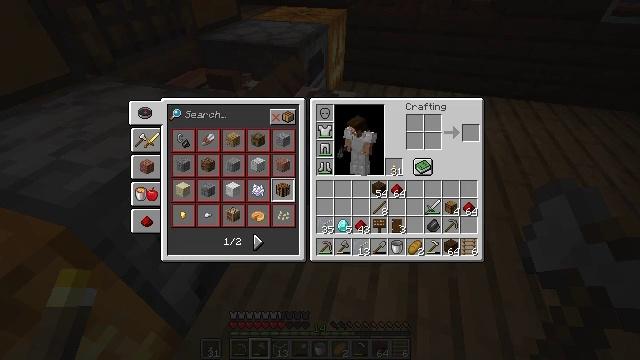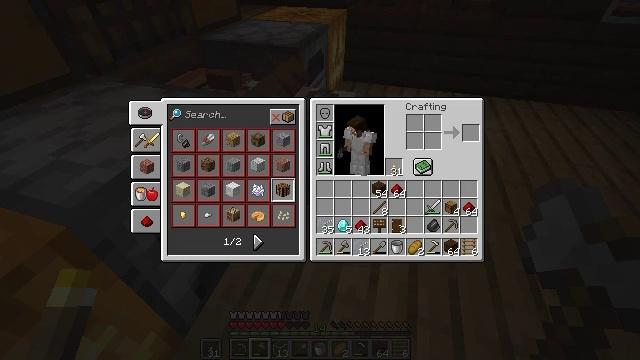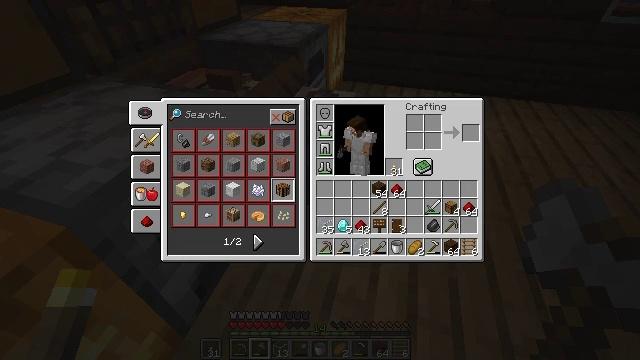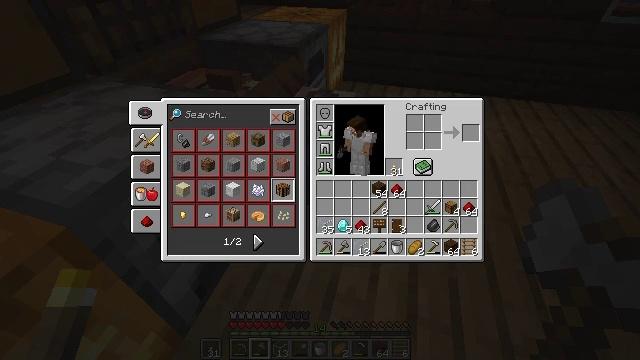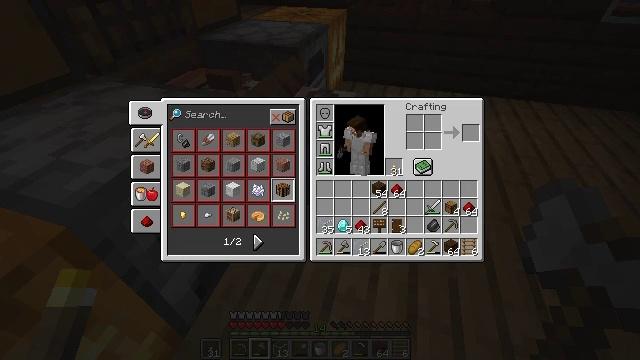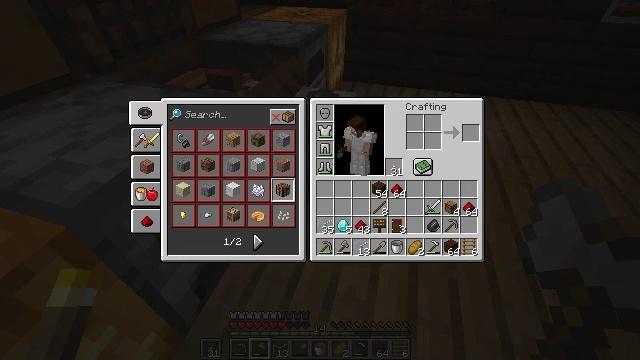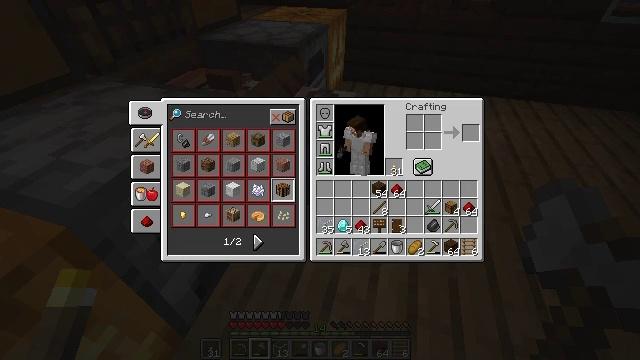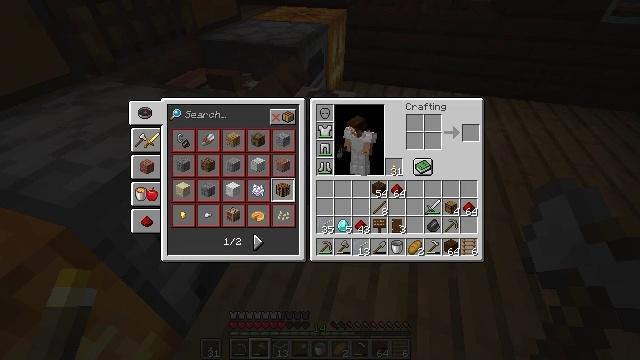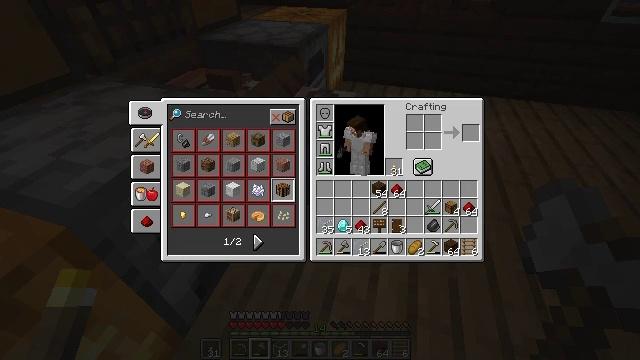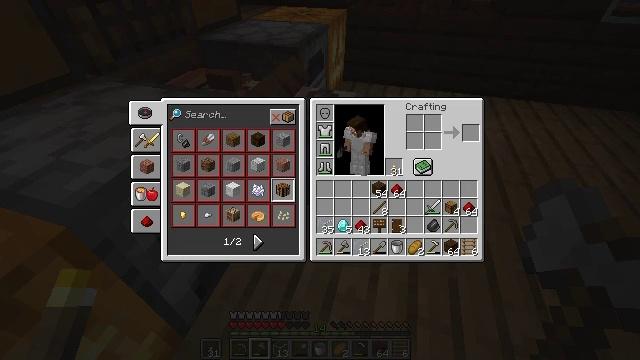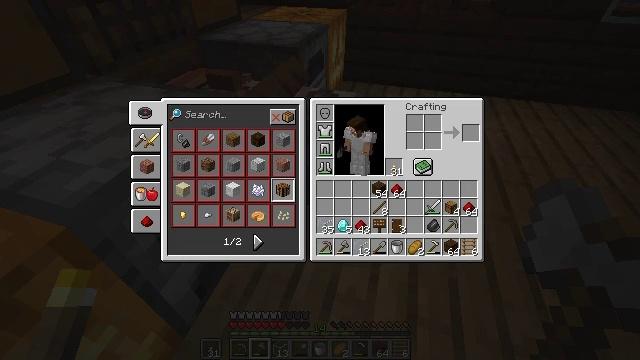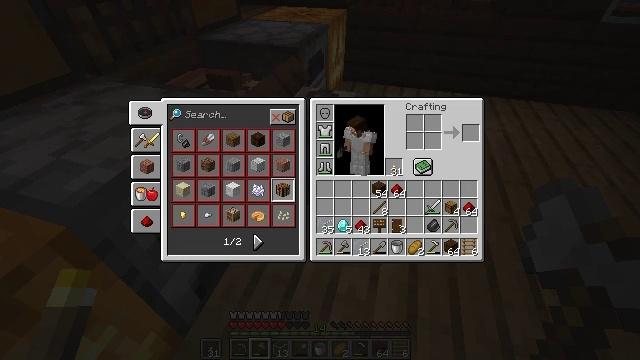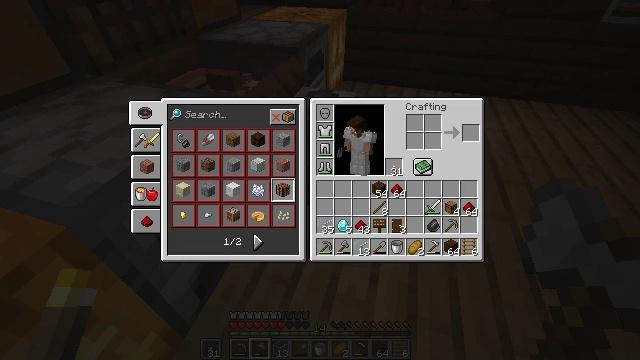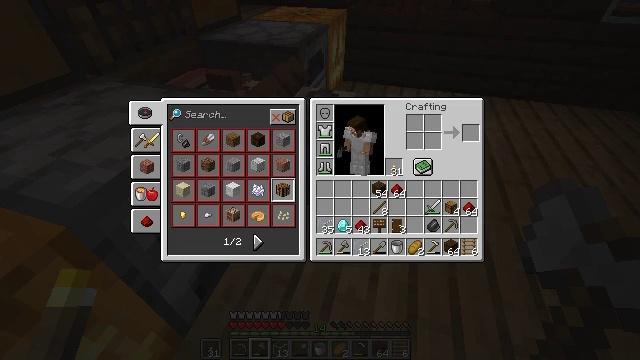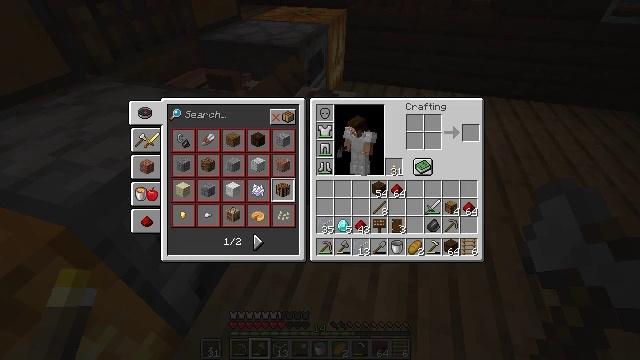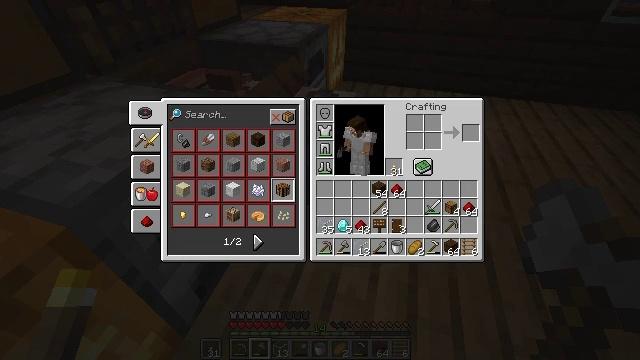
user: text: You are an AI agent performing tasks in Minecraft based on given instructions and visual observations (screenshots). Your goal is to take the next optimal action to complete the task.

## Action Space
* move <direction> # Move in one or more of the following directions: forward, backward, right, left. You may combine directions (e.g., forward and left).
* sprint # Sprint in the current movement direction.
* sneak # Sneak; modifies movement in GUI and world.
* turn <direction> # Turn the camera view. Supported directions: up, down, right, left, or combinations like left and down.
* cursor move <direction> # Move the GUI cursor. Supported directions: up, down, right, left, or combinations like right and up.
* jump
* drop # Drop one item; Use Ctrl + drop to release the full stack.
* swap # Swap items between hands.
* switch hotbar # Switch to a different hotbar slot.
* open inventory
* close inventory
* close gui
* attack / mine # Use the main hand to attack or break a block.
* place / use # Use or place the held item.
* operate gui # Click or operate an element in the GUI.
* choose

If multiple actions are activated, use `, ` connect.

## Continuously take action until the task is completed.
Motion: motion action
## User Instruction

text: Craft multiple cobblestone wall pieces with cobblestone.
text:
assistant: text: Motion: no_op
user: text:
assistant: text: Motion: no_op
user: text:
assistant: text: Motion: no_op
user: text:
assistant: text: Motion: no_op
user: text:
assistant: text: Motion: no_op
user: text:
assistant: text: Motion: no_op
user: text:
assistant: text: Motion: no_op
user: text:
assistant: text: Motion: no_op
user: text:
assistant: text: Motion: no_op
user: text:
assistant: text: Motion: no_op
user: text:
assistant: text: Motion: no_op
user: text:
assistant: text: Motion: no_op
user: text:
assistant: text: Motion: no_op
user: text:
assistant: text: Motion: no_op
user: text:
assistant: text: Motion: no_op
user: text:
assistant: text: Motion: no_op
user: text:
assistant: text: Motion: no_op
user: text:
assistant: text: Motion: no_op
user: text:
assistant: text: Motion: no_op
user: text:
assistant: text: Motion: no_op
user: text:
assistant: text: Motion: no_op
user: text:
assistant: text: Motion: no_op
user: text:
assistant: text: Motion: no_op
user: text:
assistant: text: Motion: no_op
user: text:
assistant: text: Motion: no_op
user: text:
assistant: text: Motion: no_op
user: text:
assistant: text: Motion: no_op
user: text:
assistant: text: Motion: cursor move right and up
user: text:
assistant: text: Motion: cursor move right and up
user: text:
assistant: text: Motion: cursor move right and up